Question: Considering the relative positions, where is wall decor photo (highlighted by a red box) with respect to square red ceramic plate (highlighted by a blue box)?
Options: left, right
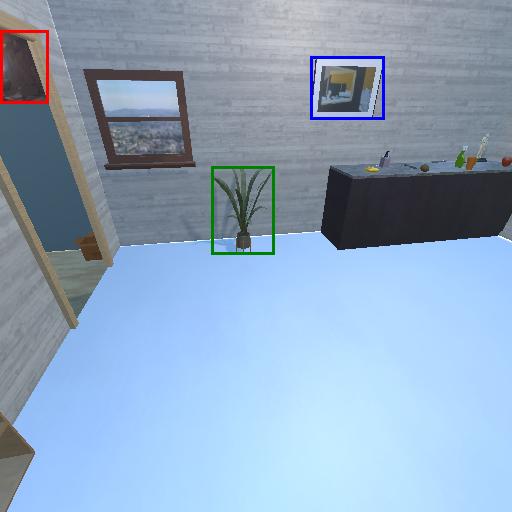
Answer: left